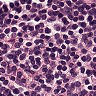
Metastatic tissue present: no